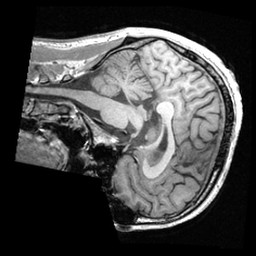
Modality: T1w
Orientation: sagittal
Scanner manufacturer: ge
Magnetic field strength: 3 T
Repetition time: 0.007096 s
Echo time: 0.002616 s